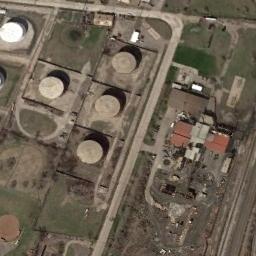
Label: storage_tank